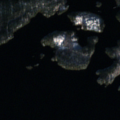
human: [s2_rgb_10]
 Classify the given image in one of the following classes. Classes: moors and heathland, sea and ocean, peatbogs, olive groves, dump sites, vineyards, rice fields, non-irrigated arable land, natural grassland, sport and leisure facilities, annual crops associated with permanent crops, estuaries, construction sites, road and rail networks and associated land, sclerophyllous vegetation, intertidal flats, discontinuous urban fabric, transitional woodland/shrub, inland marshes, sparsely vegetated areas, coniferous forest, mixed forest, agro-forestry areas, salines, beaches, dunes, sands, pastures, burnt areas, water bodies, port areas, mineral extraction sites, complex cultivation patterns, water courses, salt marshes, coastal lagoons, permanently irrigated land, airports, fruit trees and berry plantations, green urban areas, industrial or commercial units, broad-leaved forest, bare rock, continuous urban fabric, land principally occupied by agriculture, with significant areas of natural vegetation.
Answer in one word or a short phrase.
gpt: coniferous forest, mixed forest, water bodies